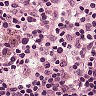
Metastatic tissue present: no